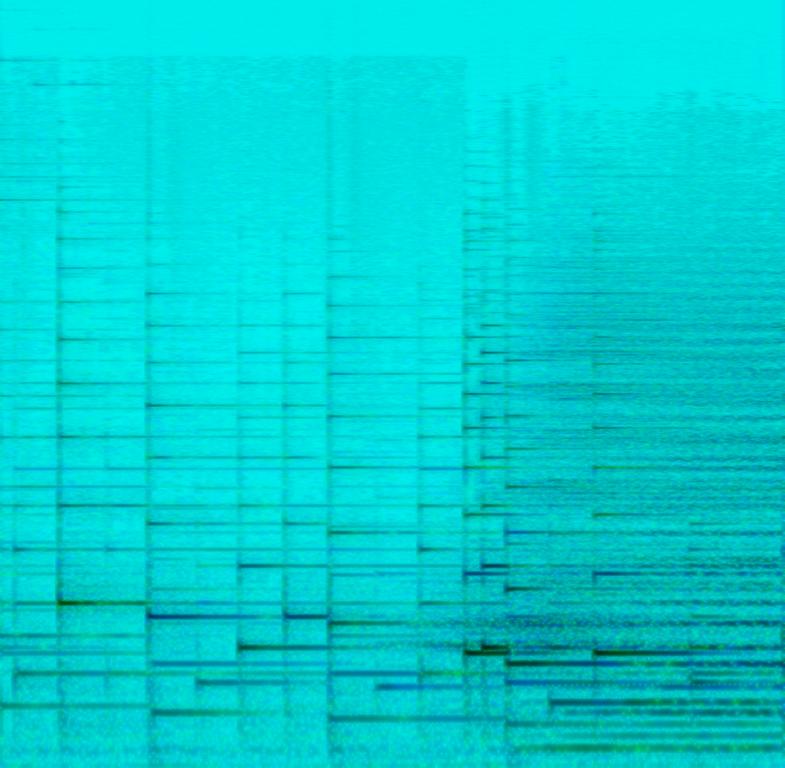
The low quality recording features a ballad song that contains sustained strings, mellow piano melody and soft female vocal singing over it. It sounds sad and soulful, like something you would hear at Sunday services.